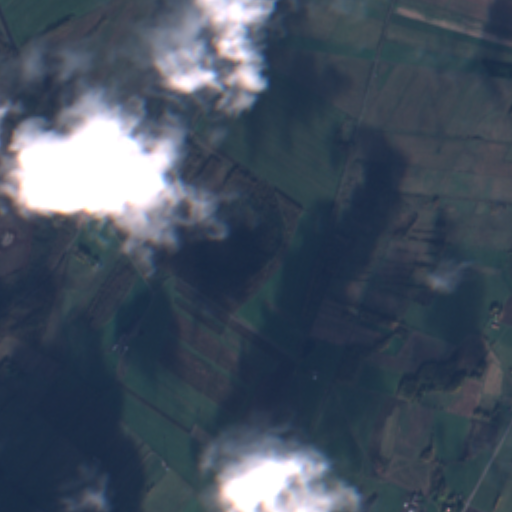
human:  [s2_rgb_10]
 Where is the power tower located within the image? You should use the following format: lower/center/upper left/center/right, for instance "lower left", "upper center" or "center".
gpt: The power tower is located in the left of the image.
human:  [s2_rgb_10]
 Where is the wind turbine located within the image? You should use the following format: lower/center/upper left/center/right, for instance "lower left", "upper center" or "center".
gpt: The wind turbine is located in the lower left of the image.
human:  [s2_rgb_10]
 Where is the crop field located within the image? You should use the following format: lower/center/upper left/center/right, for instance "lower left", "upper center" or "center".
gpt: There is no crop field in the image.